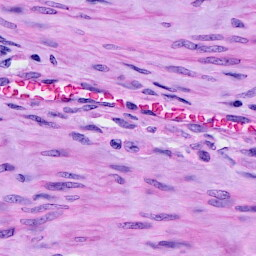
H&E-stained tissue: Cervix